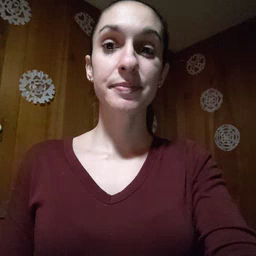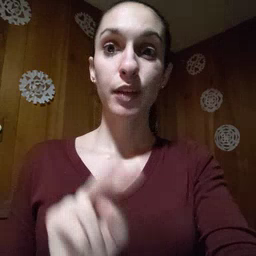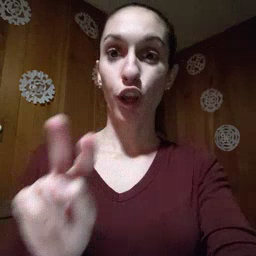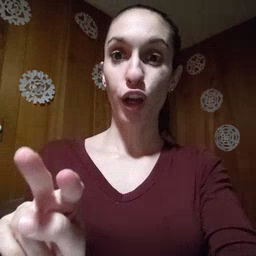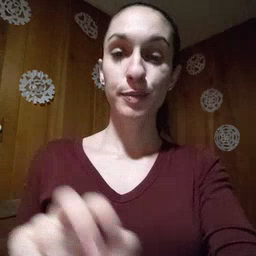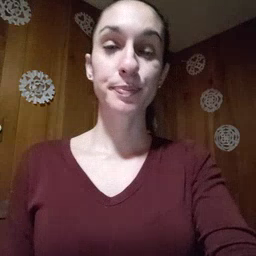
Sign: look